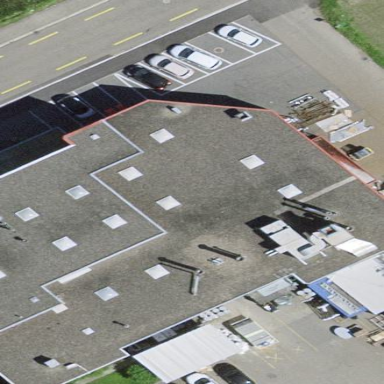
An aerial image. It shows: Building.